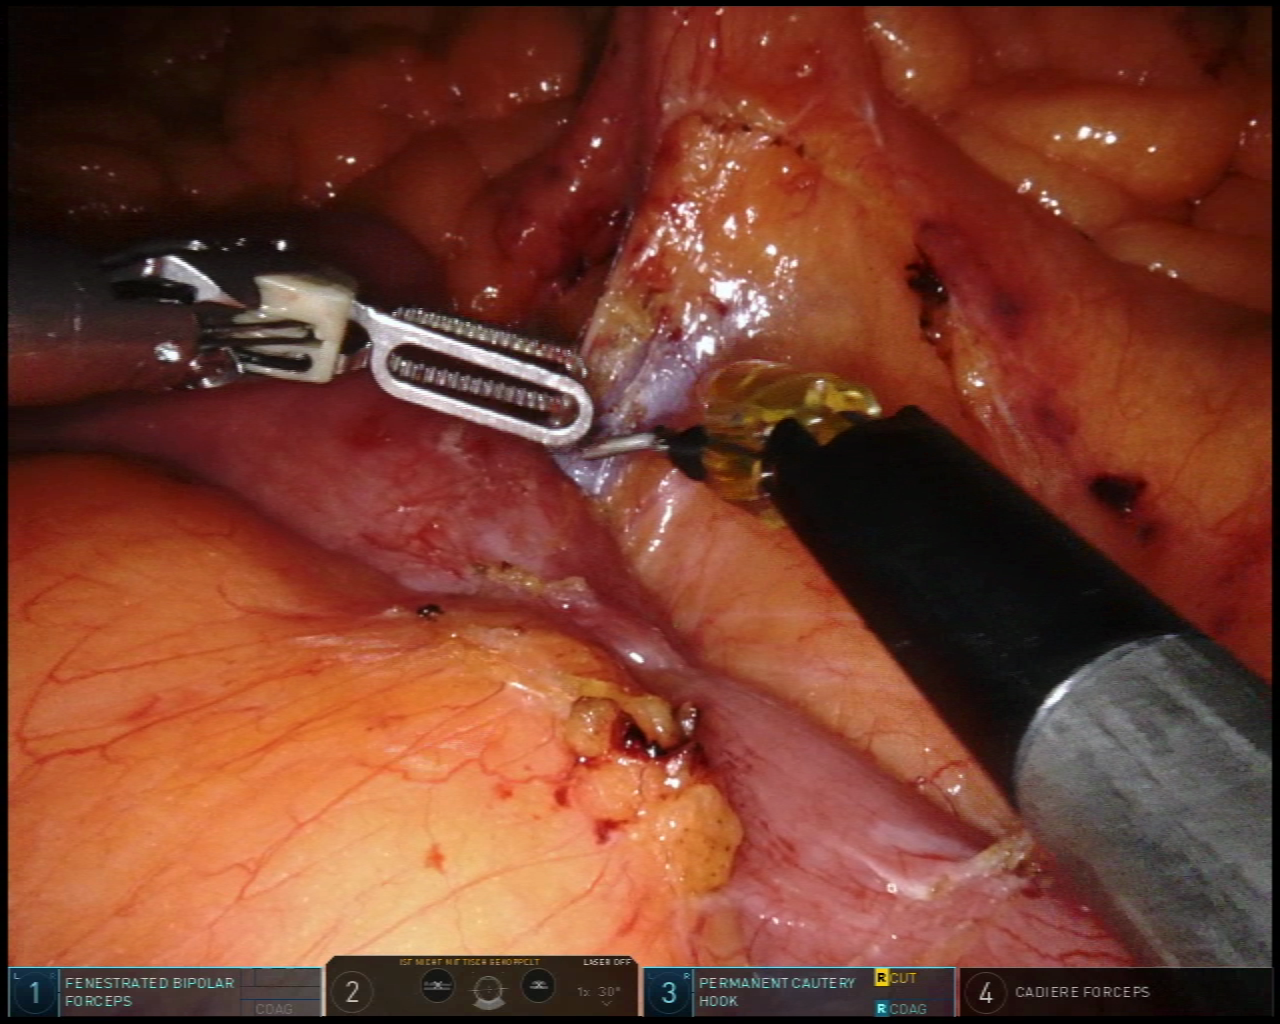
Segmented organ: intestinal_veins
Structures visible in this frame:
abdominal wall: no
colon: yes
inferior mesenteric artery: no
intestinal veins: yes
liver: no
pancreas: no
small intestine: no
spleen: no
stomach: no
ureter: no
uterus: no
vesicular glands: no